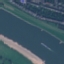
Label: River